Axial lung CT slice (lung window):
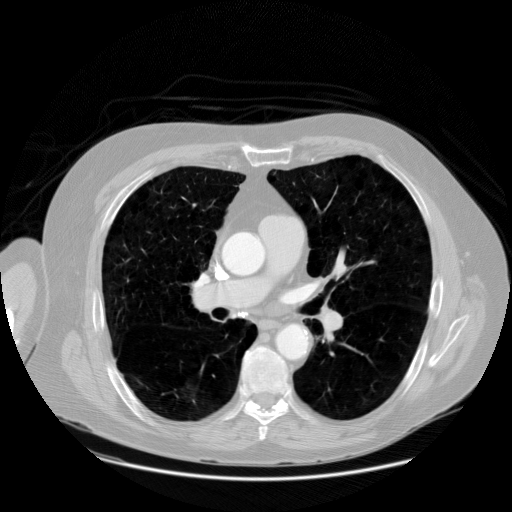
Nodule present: no